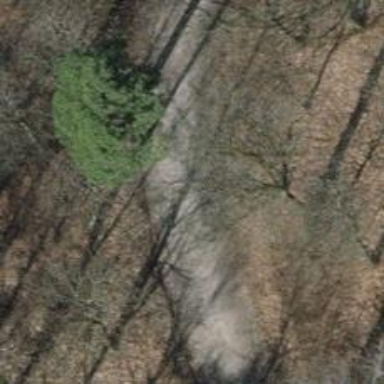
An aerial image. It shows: Gravel track with grade2 quality.